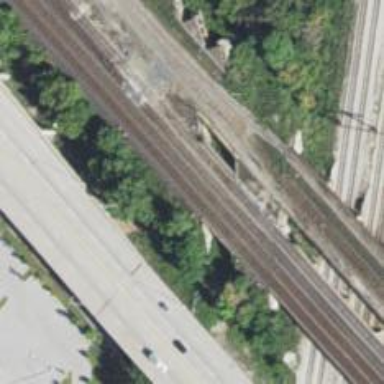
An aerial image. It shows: Railway bridge over siding rail service.